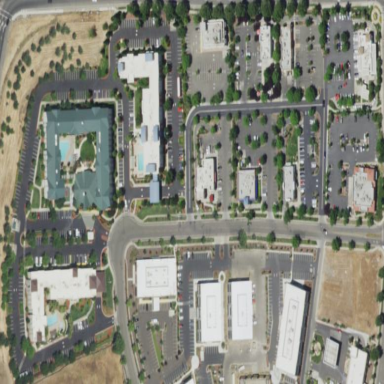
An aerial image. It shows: Retail area.